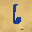
Label: 6